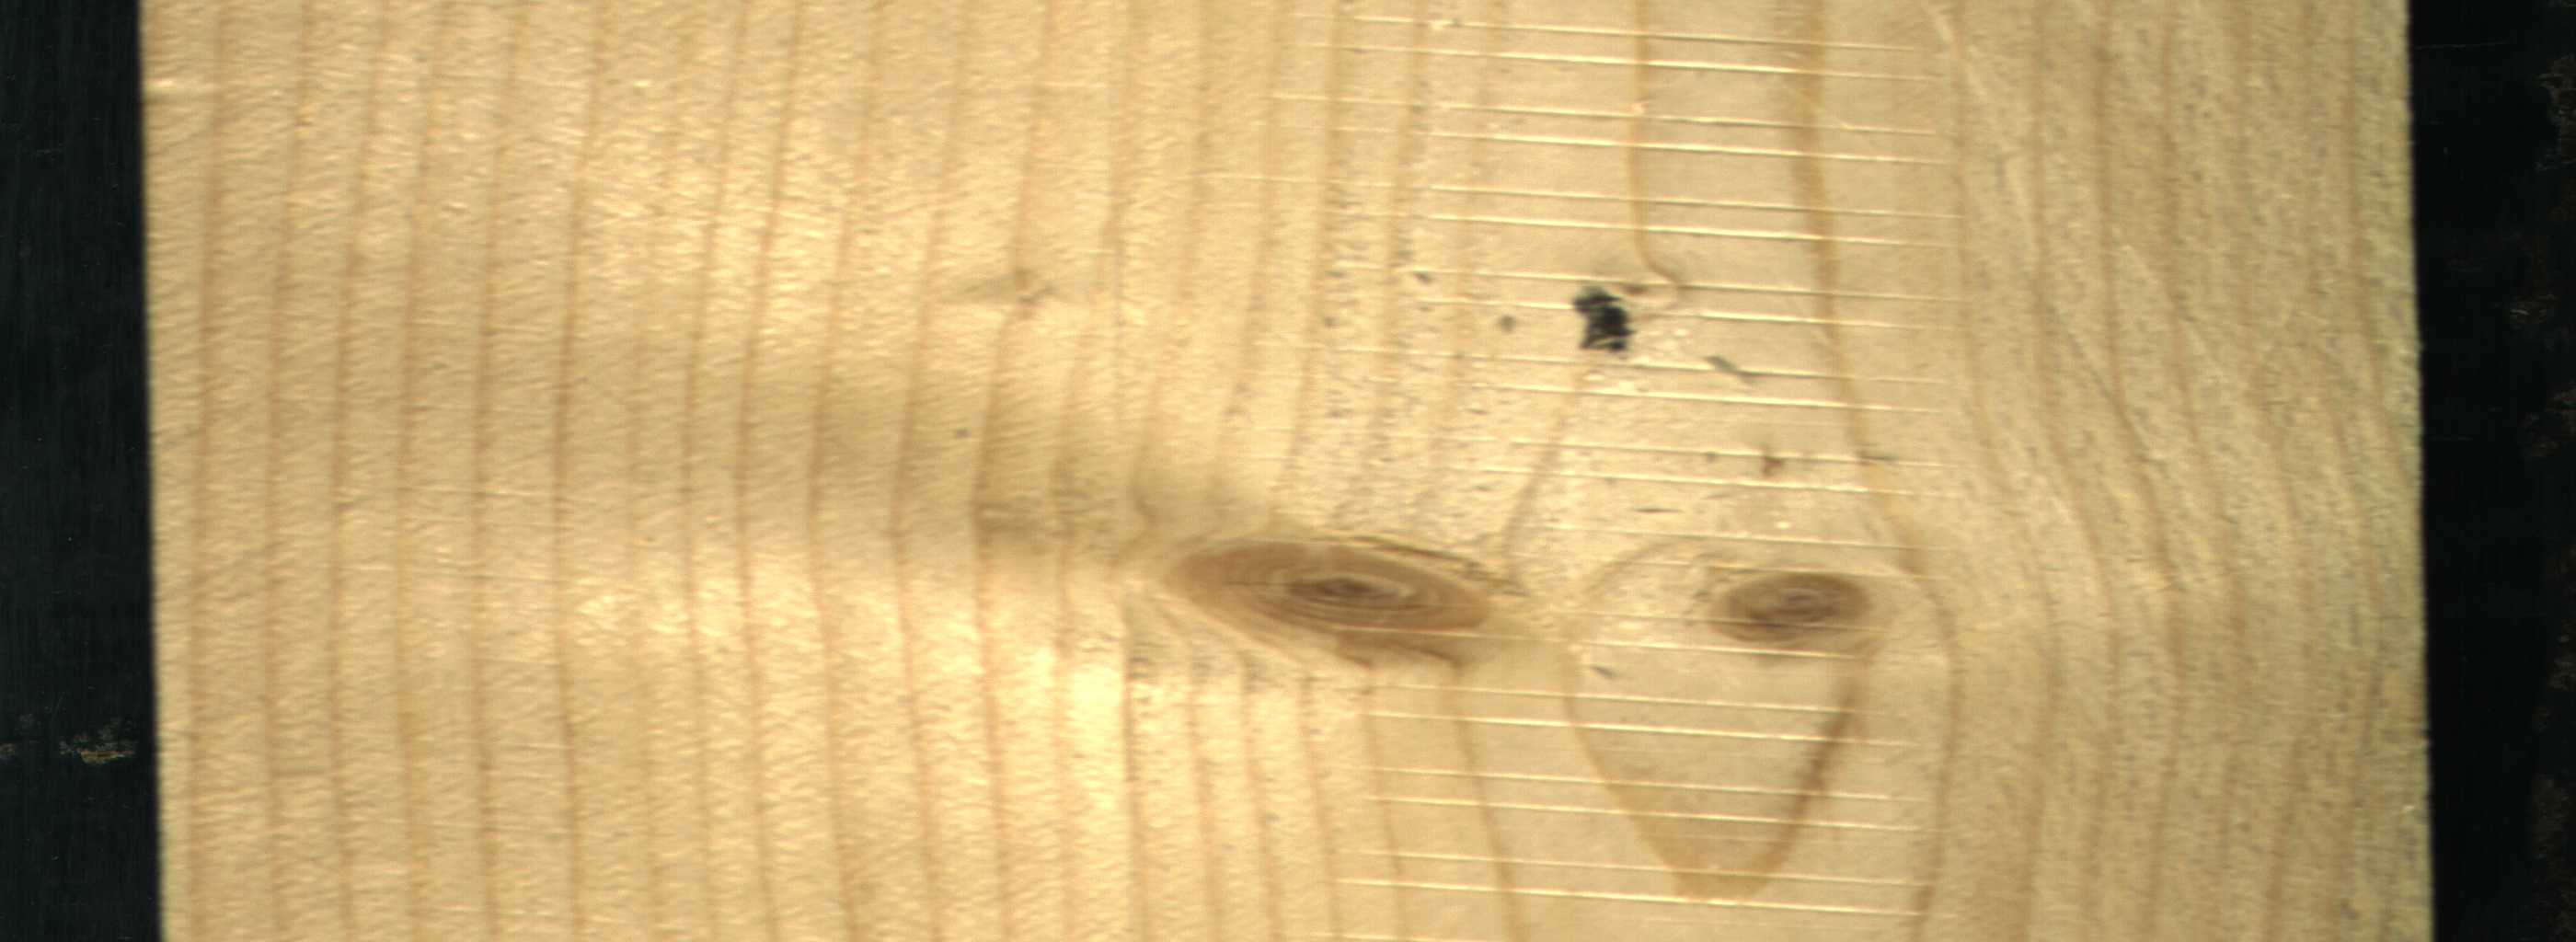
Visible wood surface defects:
Live_Knot
Live_Knot